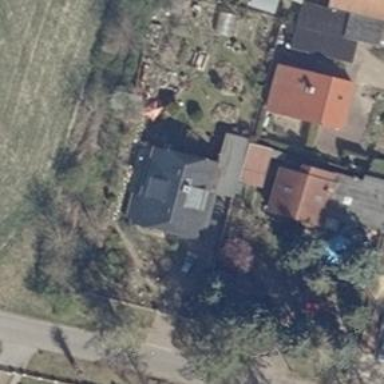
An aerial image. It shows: House with hipped roof.